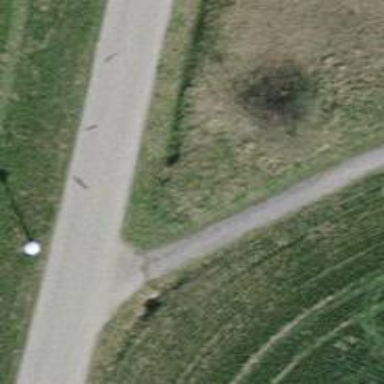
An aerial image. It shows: Guidepost providing information.